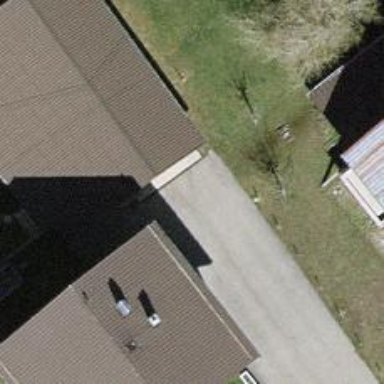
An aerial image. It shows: Driveway.